Question: I have a ComboBox implemented with an auto-completion system. My ComboBox contains more than 100 items. When users are typing text in, the auto-completion system opens the dropdown list and highlights the most relevant item. Moreover, when the dropdown list is expanded, all items are available (no filters). But the most relevant item is always at the bottom of the dropdown list.
I would like it to be in the middle, if possible. One item can have the same reference but another type than another one, that's why I need to see most of them in my dropdown by placing them in the middle.
Any idea ? It's not really important but kind of useful for them. Thanks !

Here's my ComboBox with the open dropdown. Sorry about that, I had to blur its elements. As you can see, the user starts writting the reference in the ComboBox. The autocompletion works fine, but the corresponding item is found at the end of the dropdown list (in the red frame), almost out of bounds.
I wish it would be highlighted in the middle of my dropdown list instead of so far below.
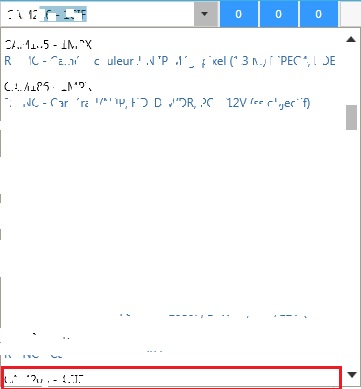
Answer: Your item search may work well, but your list isn't visually filtered, which means it's size always remains the same.
It's scrolled into view, by the wpf system, but still displaying all other items around the relevant one. The reason why it's at the bottom is because wpf Scrollviewer just finished scrolling the item into view and sees no need to scroll it further into the middle.
You could use the CollectionViewSource class. Why ?
It's simple to use, will keep your viewmodel data as it is, and you would have your relevant completion item at the top. It can be obtained by GetDefaultView(..)
Let's say you have a viewmodel flag "IsHidden", stating that it's content does not match the user input:
'''
ICollectionView cv= CollectionViewSource.GetDefaultView(myComboBox.ItemsSource);
// switch filter on
cv.Filter = obj => (obj as myViewModel).IsHidden == false;
// switch off
cv.Filter = null
'''